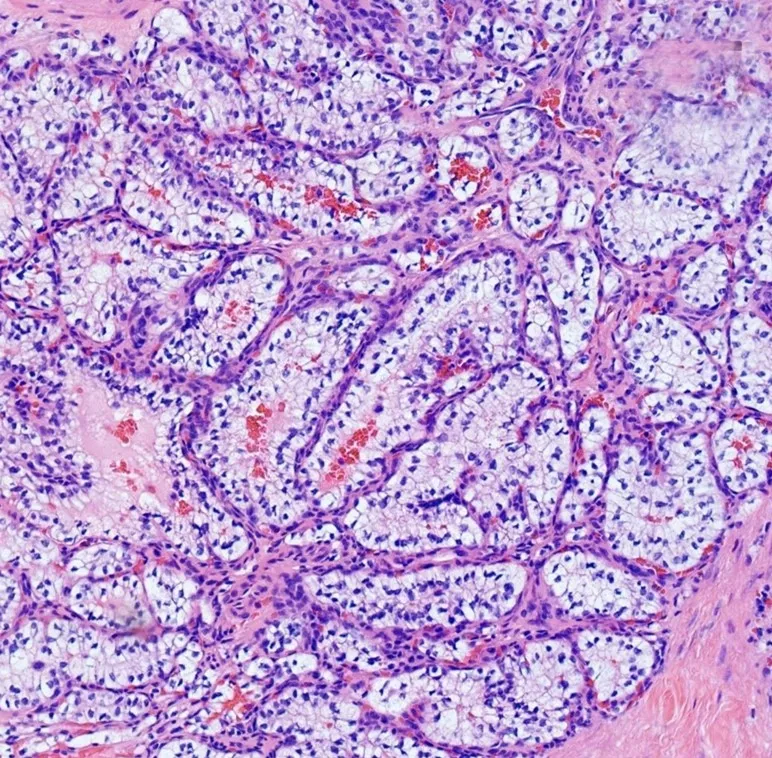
Photomicrographs of the epididymis showing epididymal mass with clear cell neoplasm and tubular/glandular morphology (H&E, 20x objective).
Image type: pathology (h&e)